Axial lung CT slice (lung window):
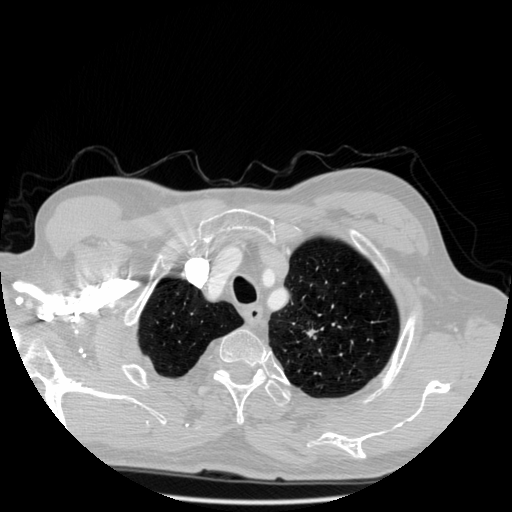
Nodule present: yes
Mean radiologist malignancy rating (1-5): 4.667